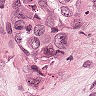
Metastatic tissue present: yes